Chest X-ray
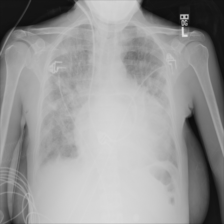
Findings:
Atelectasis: negative
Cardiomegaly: positive
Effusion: positive
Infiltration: positive
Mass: negative
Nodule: negative
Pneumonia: negative
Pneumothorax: negative
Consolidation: negative
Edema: negative
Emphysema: negative
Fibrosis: negative
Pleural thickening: negative
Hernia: negative